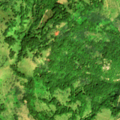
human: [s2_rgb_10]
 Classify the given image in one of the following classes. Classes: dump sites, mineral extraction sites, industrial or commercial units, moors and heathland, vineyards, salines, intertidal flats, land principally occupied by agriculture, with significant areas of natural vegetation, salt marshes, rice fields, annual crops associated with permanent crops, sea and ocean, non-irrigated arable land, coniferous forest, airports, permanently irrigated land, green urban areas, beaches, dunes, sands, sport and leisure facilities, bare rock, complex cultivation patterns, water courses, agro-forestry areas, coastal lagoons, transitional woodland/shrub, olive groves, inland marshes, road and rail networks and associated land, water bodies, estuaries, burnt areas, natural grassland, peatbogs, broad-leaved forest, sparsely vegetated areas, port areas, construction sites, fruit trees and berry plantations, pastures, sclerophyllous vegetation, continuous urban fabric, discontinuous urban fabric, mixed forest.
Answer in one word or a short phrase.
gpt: broad-leaved forest, natural grassland, transitional woodland/shrub